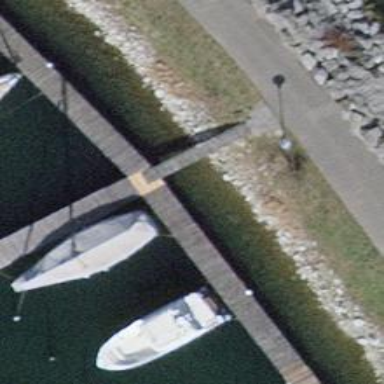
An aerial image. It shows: Man-made pier.